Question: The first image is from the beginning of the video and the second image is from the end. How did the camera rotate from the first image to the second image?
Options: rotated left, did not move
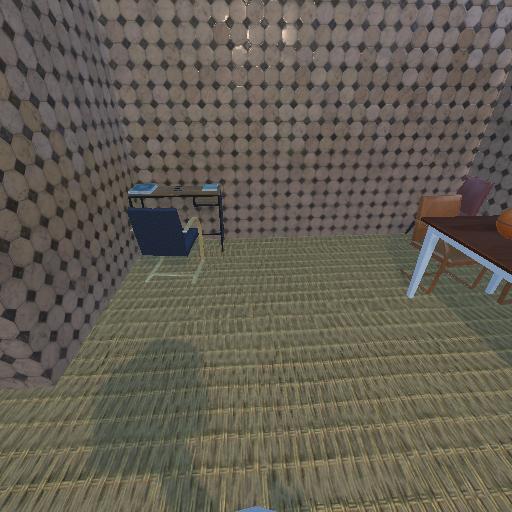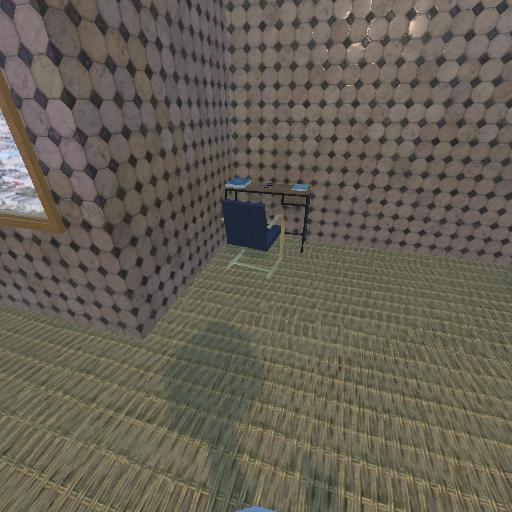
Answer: rotated left